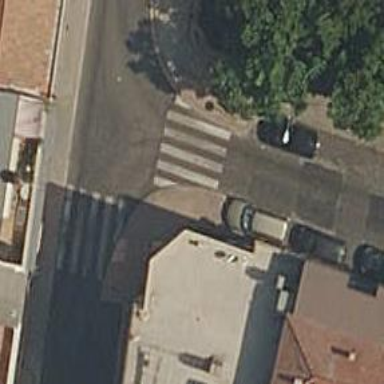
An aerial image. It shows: Marked road crossing.